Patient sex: M
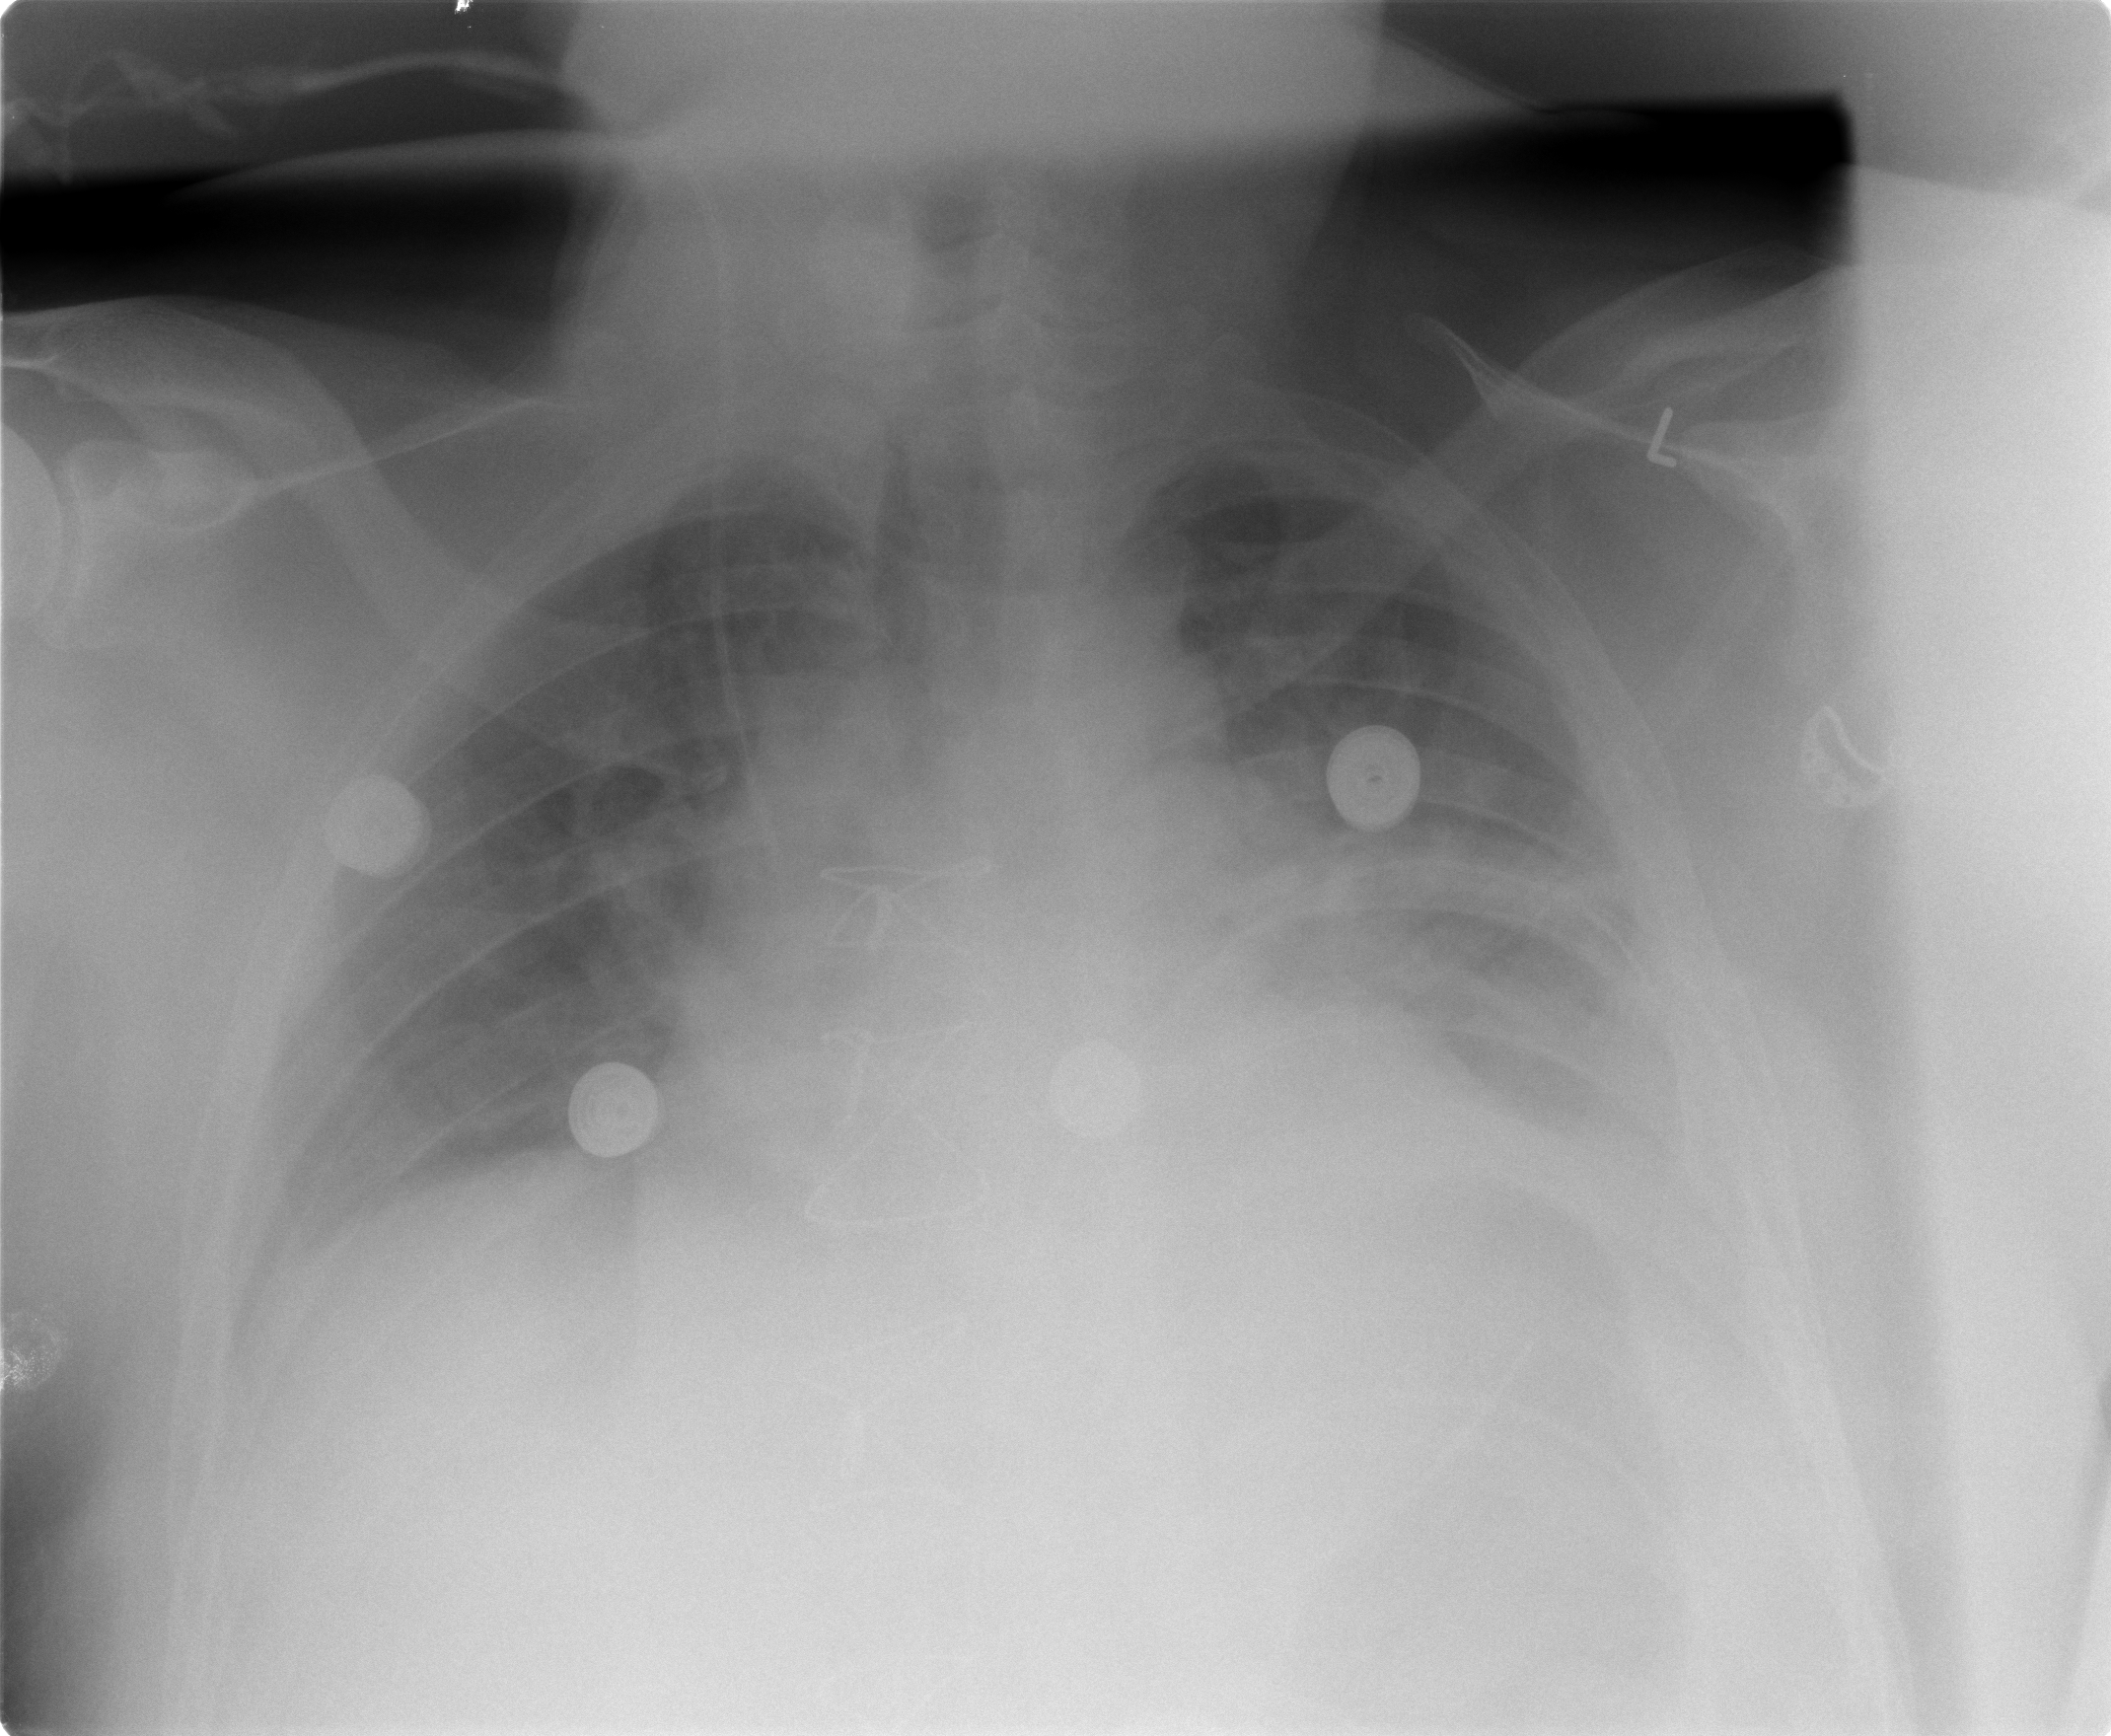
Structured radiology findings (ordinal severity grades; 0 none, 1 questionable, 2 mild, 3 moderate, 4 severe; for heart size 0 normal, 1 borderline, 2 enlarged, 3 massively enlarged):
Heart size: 1
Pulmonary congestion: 0
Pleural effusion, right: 1
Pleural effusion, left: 2
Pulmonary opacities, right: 0
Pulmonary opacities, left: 0
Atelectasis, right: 0
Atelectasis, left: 2